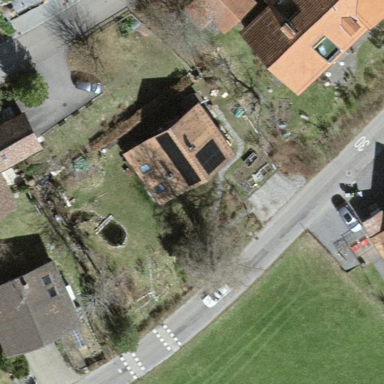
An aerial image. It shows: Simple and straightforward house.